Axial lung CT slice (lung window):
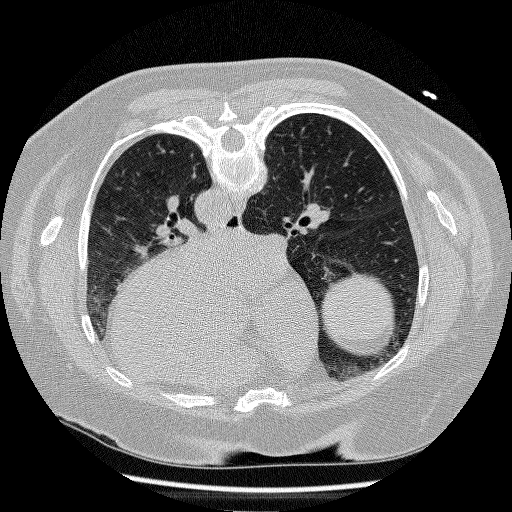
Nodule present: no